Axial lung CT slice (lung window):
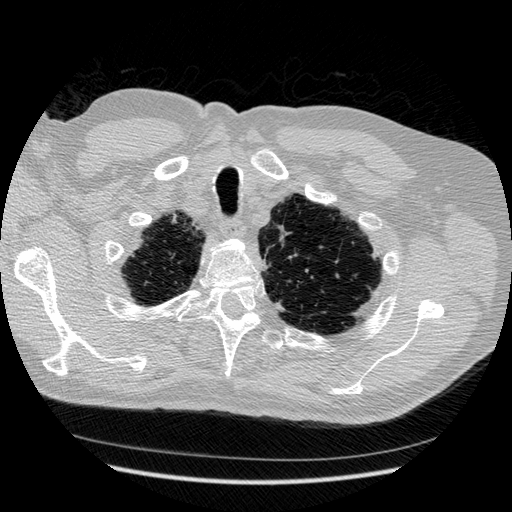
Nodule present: no